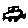
Label: car